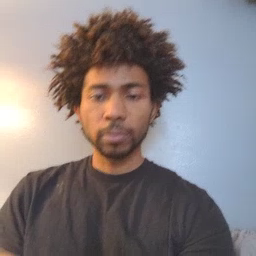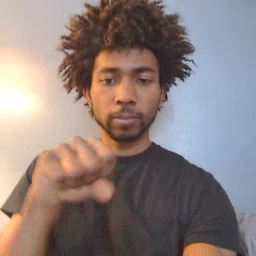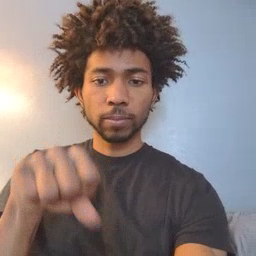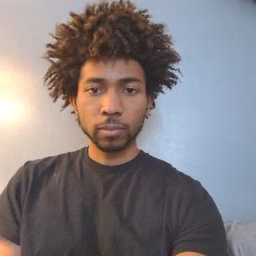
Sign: yes